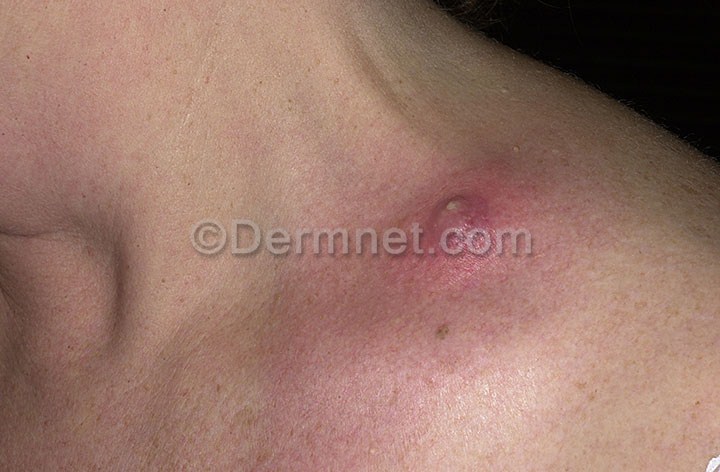
Disease: Cellulitis Impetigo and other Bacterial Infections